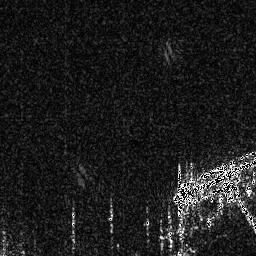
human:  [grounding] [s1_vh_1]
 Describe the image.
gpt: In the satellite image, there is  <ref>1 large ship </ref> <box>[[66, 58, 99, 79, 0]]</box> located at right.